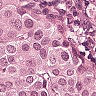
Metastatic tissue present: yes